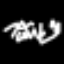
Label: squiggle